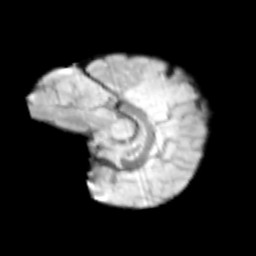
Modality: T2w
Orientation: sagittal
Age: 9
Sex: male
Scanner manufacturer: siemens
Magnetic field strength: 3 T
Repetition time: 3.8 s
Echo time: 0.07 s